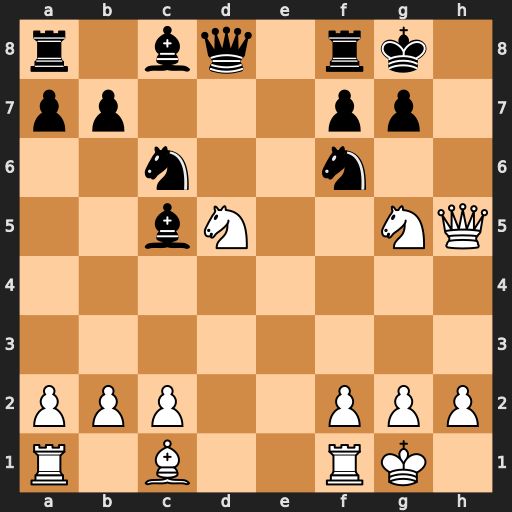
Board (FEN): r1bq1rk1/pp3pp1/2n2n2/2bN2NQ/8/8/PPP2PPP/R1B2RK1
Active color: w
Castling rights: -
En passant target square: -
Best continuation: Nxf6+ gxf6 Qh7#